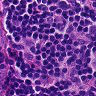
Metastatic tissue present: no